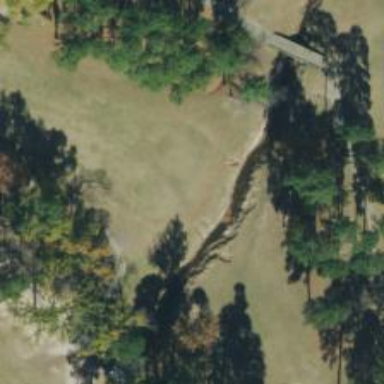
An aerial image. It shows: View of golf hole.